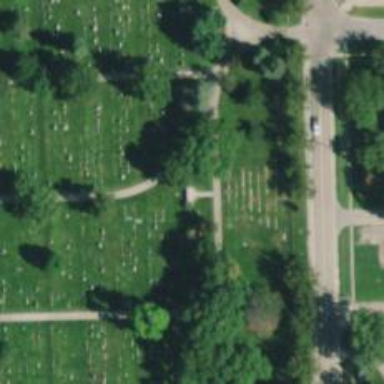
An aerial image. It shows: Historic memorial.